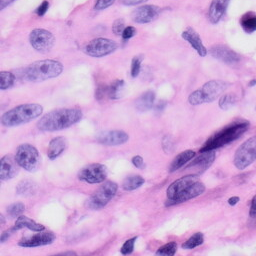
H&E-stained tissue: Skin